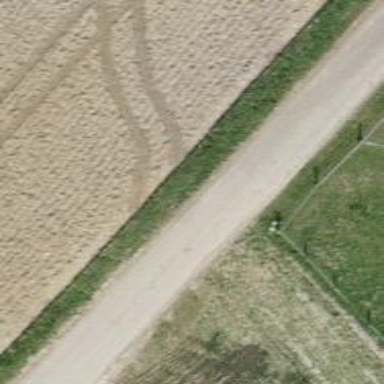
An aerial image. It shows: Paved track with grade1 tracktype.